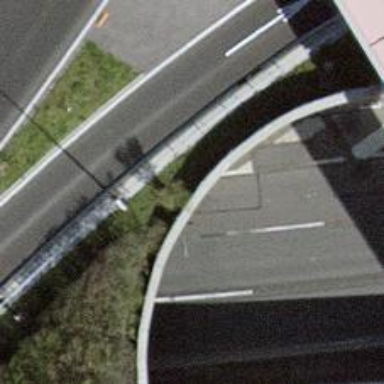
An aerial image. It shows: Wall barrier.